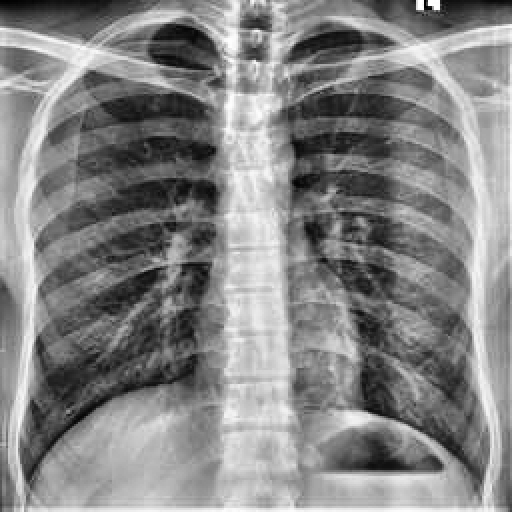
Finding: NORMAL